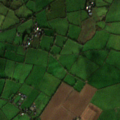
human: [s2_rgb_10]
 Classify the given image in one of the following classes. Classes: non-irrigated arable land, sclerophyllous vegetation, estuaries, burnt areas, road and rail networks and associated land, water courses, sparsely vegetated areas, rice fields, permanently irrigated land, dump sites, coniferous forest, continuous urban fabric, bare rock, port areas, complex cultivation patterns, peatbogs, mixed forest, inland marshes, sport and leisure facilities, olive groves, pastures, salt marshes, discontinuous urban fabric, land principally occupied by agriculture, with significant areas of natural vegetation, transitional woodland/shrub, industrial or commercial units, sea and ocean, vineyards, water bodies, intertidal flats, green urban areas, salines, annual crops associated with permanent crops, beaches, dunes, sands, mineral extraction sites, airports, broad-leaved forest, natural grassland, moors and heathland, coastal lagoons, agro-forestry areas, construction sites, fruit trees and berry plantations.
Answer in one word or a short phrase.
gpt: non-irrigated arable land, pastures